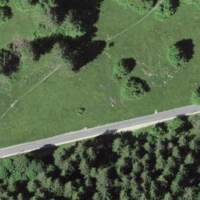
EUNIS habitat code: 44
Species observed at this site:
Ranunculus platanifolius
Noccaea caerulescens